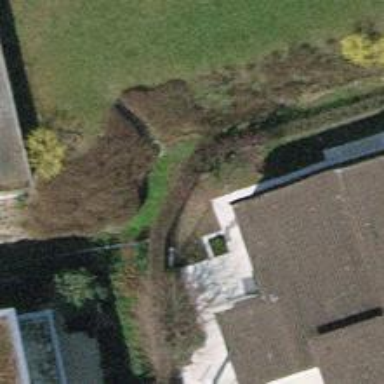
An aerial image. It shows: Hedge acting as barrier.